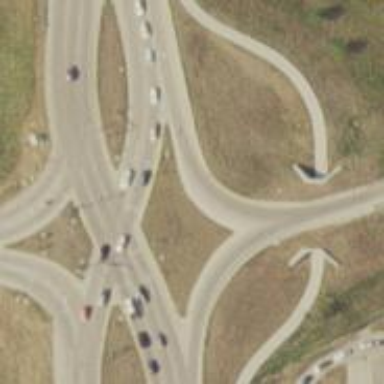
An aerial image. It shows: Motorway link at Diverging Diamond Interchange (DDI) junction.